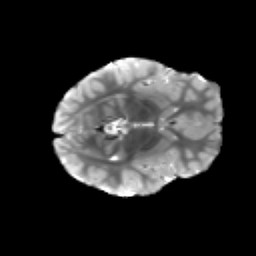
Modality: T2w
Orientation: axial
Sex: female
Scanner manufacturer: siemens
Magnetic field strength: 3 T
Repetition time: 5 s
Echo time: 0.071 s